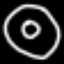
Label: donut